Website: walmart
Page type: payment
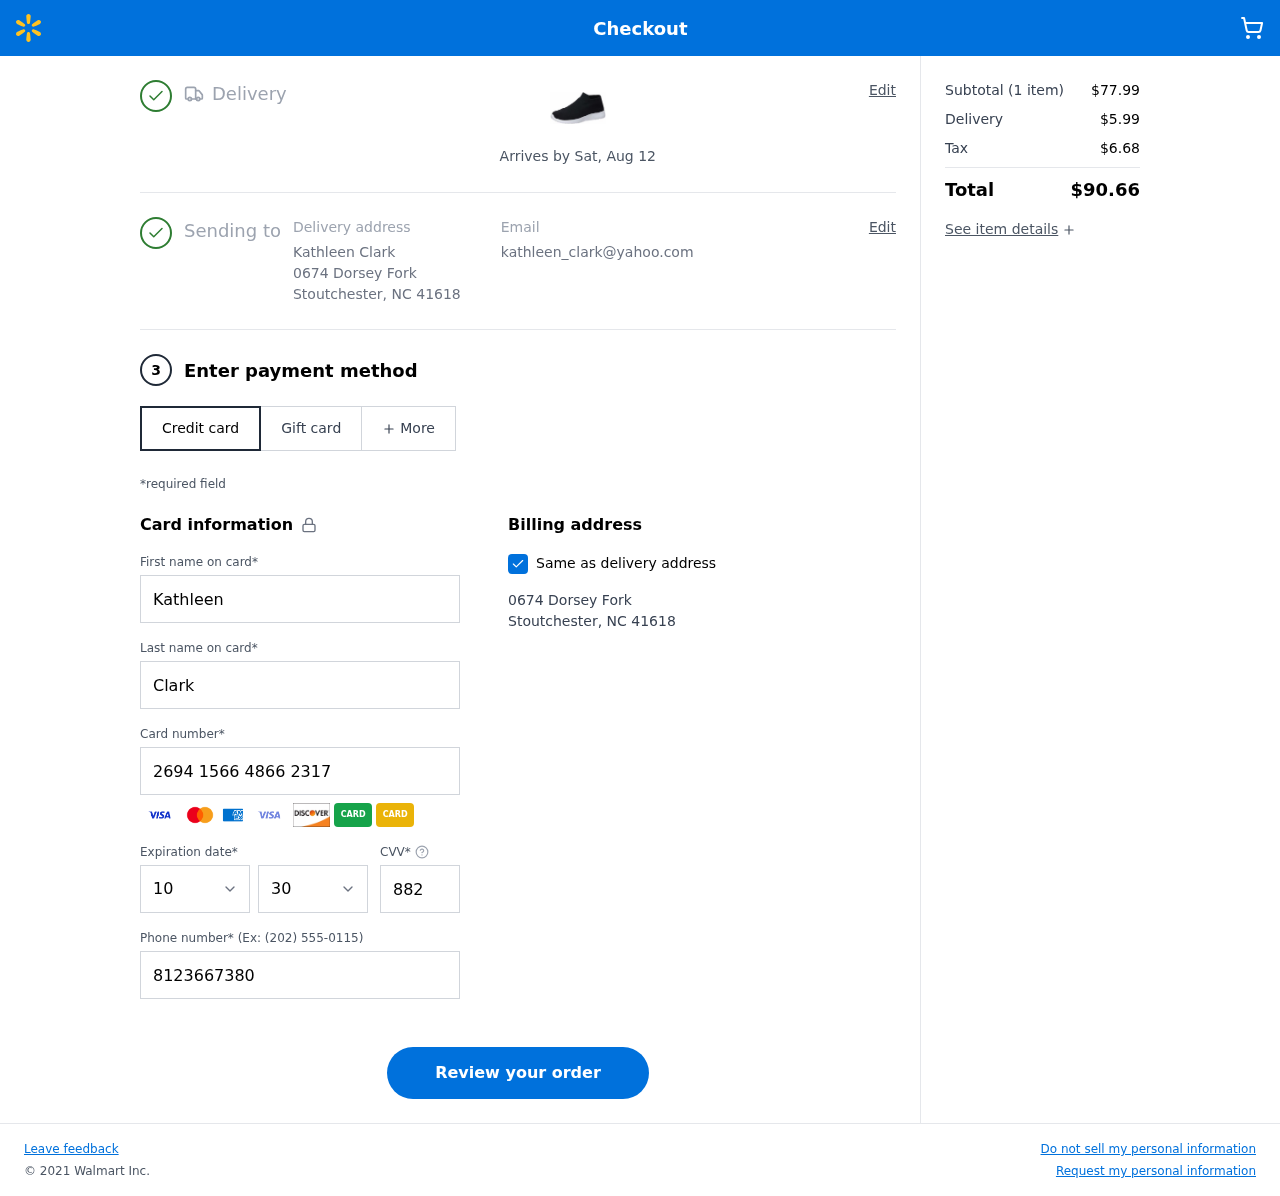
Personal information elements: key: PII_CARD_CVV
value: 882
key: PII_CARD_EXPIRY_MONTH
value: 10
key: PII_CARD_EXPIRY_YEAR
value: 30
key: PII_CARD_NUMBER
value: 2694 1566 4866 2317
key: PII_CITY
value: Stoutchester
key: PII_EMAIL
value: kathleen_clark@yahoo.com
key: PII_FIRSTNAME
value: Kathleen
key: PII_FULLNAME
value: Kathleen Clark
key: PII_LASTNAME
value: Clark
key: PII_PHONE
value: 8123667380
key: PII_POSTCODE
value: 41618
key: PII_STATE_ABBR
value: NC
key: PII_STREET
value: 0674 Dorsey Fork
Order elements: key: ORDER_DELIVERY_DATE
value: Arrives by Sat, Aug 12
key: ORDER_NUM_ITEMS
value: (1 item)
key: ORDER_SUBTOTAL
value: $77.99
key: ORDER_SHIPPING_COST
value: $5.99
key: ORDER_TAX
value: $6.68
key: ORDER_TOTAL
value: $90.66